Question: I want to create a simple animation of a game so you can see the playout of a game. It should be an animation in which you just see the game Tic-Tac-Toe played. I have the states of the games in a description. So player 1 marks a cell = state 1; player 2 marks a cell = state 2 etc..
I currently have the game parsed in a ruby program; it will be easy to display just one state (like in the image), but how do I create an animation from it? Is there an easy way to do this? I'm open to solutions in every language but it shouldn't take to much time to implement. I want to show such an animation in a presentation.

'''
<state1>
cell(1,1,x).
cell(1,2,o).
cell(1,3,o).
cell(2,1,o).
cell(2,2,x).
cell(2,3,x).
cell(3,1,b).
cell(3,2,b).
cell(3,3,x).
</state1>
<state2>
...
</state2>
'''
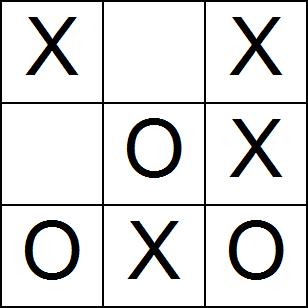
Answer: Since you already know how to display one state, the way to animate that is to display each state one after the other in sequence.
Display the first state and set a timer, then when the timer goes off show the next state and set another delay, and so on through all the states.
Since you said you are open to all languages I don't really want to bother with any specific code beyond that high-level overview. For example, in Flash/ActionScript I would use TweenLite to display the symbols with a delay, but I don't know if that specific code would be of any use to you.
I've never programmed Ruby but it probably has a command like setDelay() or setTimer() or something. If not, the same effect can be accomplished with a main loop that will check the time each cycle and if the delay has been long enough it shows the next state.